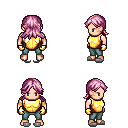
a pixel art fantasy rpg character, male body template, human, light skin, gold chest armor, teal pants, pink loose hair, gold gloves, white slippers, four views (front, back, left, right), 2x2 character sprite sheet, small pixel art, hard edges, no anti-aliasing